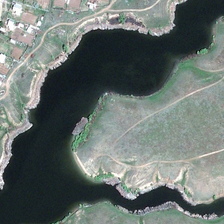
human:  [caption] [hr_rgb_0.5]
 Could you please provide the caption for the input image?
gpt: flowing through a large area is a crooked river .

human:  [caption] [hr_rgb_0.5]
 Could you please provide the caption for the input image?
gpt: some buildings and green plants are in two sides of a river .

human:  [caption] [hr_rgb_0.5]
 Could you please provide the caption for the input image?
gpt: beside the river on the road is a vehicle .

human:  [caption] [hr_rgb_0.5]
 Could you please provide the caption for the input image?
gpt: some buildings and green plants are in two sides of a river .

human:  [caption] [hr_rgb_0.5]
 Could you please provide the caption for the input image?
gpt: flowing through a large area is a crooked river .